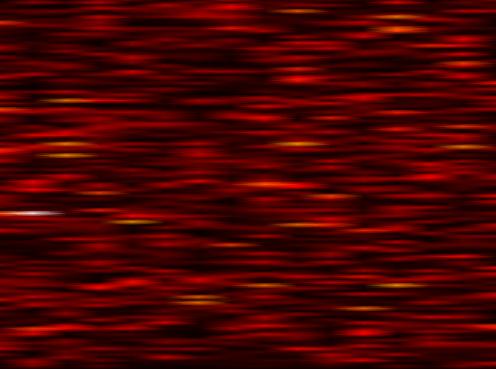
Label: FOFDM